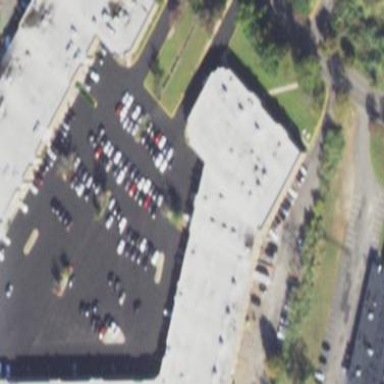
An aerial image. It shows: Commercial building.